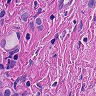
Metastatic tissue present: yes